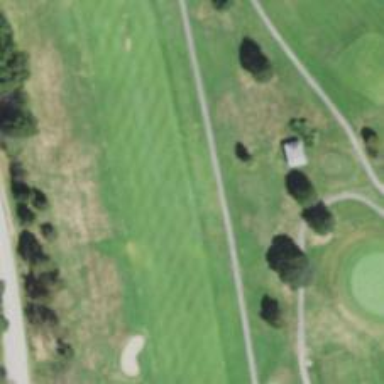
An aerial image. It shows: Golf fairway on pitch.